Question: I have the following dropdown that opens when the mouse hovers it:

Now is it possible to open the same dropdown when the user highlights it via the tab key.
I've tried learning from this: <URL>
But this not seems to be working.
Thanks to anyone who can help!
'''
<div class="choose_language">
<a class="btn_choose_language" href="#" title="Change language">
<abbr title="English">EN</abbr>
<img alt="" height="11" src="/assets/nav_btn_choose_language.png" width="15">
</a>
<ul class="radius5" style="overflow: hidden; display: none;">
<li>
<a href="/jobs?locale=fr">
<abbr title="Francais">FR</abbr>
</a>
</li>
<li>
<a href="/jobs?locale=nl">
<abbr title="Nederlands">NL</abbr>
</a>
</li>
</ul>
</div>
'''
'''
$(document).ready(function () {
/* =============================================================================
PORTAL NAV -> highlight clicked element + show/hide and equalize heights of Main Nav level 2
========================================================================== */
$('header nav#nav > ul li a h3, header nav#nav-mystib > ul li a h3').click(function(e) {
e.stopImmediatePropagation();
//alert($(this).html())
if(e.target != this) return;
//hide choose_language box
$('.choose_language').children('ul').hide();
//hide every context box except clicked one
$('.context_box').not($(this).parent().parent().children('.context_box')).fadeOut(100);
//hide more_info box and .my_space box if open
$('.my_space .more_info_box, .my_space .opened').hide();
//show/hide THIS context box
$(this).parent().parent().children('.context_box').fadeToggle(0);
//set level2 columns at same height
$(this).parent().parent().children('.context_box').children(".level2_links").children(".col:lt(5)").equalHeights();
$(this).parent().parent().children('.context_box').children(".level2_links").children(".col:gt(4)").equalHeights();
//reset the selected item
$('#nav_item li').removeClass('selected');
//select the current item
$(this).parent().parent().addClass('selected');
});
/* =============================================================================
NAV -> highlight clicked element
========================================================================== */
$('header nav#nav-mystib > ul li a h3').click(function() {
//reset the selected item
$('#nav-mystib_item li').removeClass('selected');
//select the current item
$(this).parent().parent().addClass('selected');
});
// Nav -> show/hide language selector
$('.choose_language').hover(function() {
if (detectmob()) { return;}
$('.choose_language ul').slideToggle(200)
});
/* open mySpace*/
$('.my_space .closed').click(function() {
$('.my_space .opened').show()
return false;
});
/* close mySpace*/
$('.my_space .opened .btn_close').click(function() {
$('.my_space .opened').hide();
return false;
});
$('.my_space .info').click(function(e) {
e.stopImmediatePropagation();
//hide choose_language box
$('.choose_language').children('ul').hide();
//hide every context box
$('.context_box').hide();
$('.my_space .more_info_box').fadeToggle(200)
});
// Hide context_box, .more_info_box when click outside of it
$(".context_box, .more_info_box").bind( "clickoutside", function(){
$(this).hide();
});
$(".choose_language").bind( "clickoutside", function(){
if (detectmob()) { return;}
$(this).children('ul').hide();
});
// Hide context_box, .more_info_box when mouse is outside of it
$(".context_box, .more_info_box").hover(function(){
var el=this;
$(el).stop(true,false)
},function(){
var el=this;
$(el).delay(700).hide(10)
});
});// end of dom ready
'''
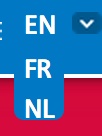
Answer: you can do it like this:
You check if the element got focus, and then show it via jQuery.
You can also use blur to check if the element lost focus and hide the drop-down (I added the class last to the last li element, you can do it in a variety of ways).
'''
<a href="/jobs?locale=nl" class="last">
$(document).ready(function () {
$( ".btn_choose_language" ).focus(function() {
$( ".radius5" ).show();
});
$( ".last" ).blur(function() {
$( ".radius5" ).hide();
});
});// end of dom ready
'''